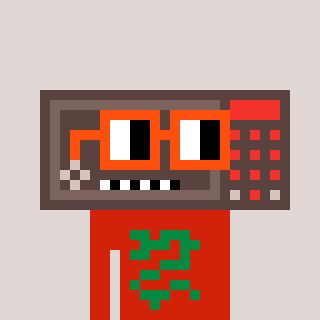
a pixel art character with square orange glasses, a wallsafe-shaped head and a red-colored body on a warm background